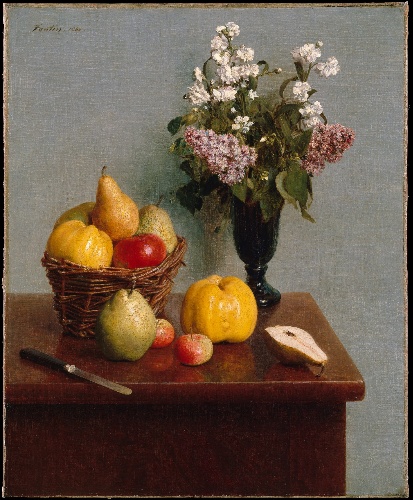
Title: Still Life with Flowers and Fruit
Artist: Henri Fantin-Latour
Artist bio: French, Grenoble 1836–1904 Buré
Date: 1866
Object type: Painting
Classification: Paintings
Medium: Oil on canvas
Dimensions: 28 3/4 x 23 5/8 in. (73 x 60 cm)
Department: European Paintings
Credit line: Purchase, Mr. and Mrs. Richard J. Bernhard Gift, by exchange, 1980
Accession year: 1980
Repository: Metropolitan Museum of Art, New York, NY
Tags: Fruit|Flowers|Still Life|Vases